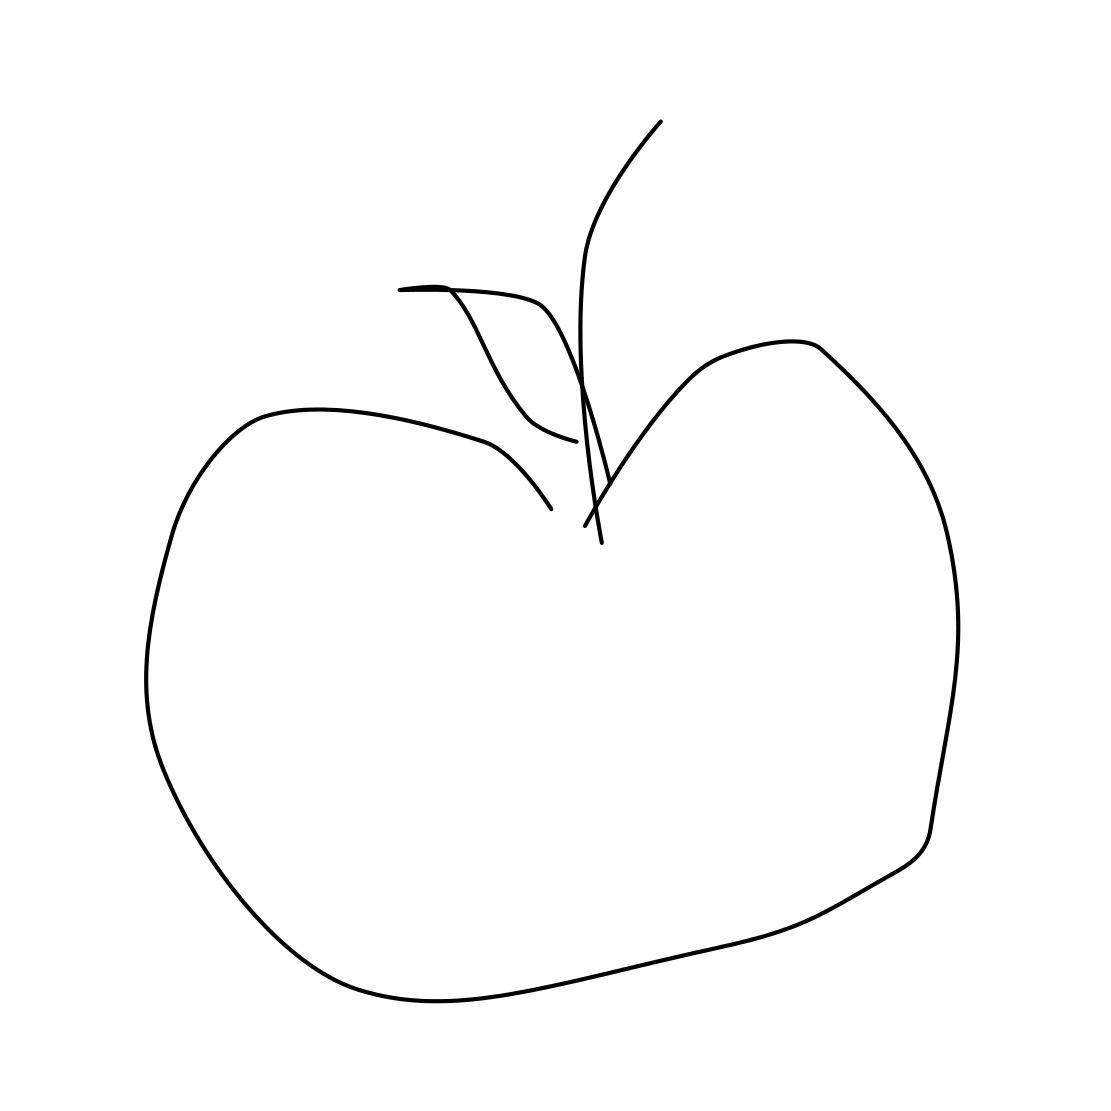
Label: apple